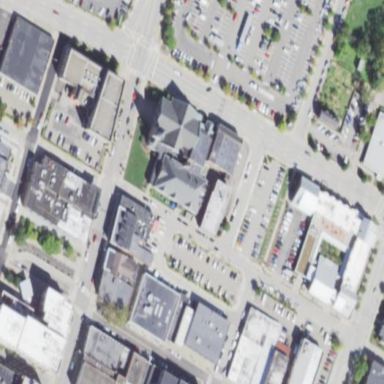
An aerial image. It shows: Building that is place of worship.